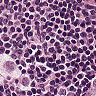
Metastatic tissue present: yes